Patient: sex M, age 28
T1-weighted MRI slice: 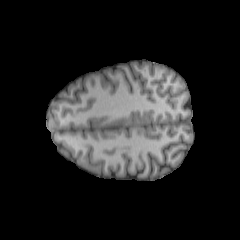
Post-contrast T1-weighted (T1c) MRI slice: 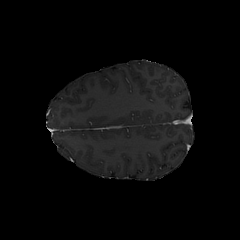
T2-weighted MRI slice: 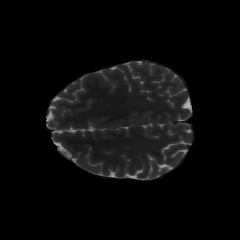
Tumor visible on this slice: no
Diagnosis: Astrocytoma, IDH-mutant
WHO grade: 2